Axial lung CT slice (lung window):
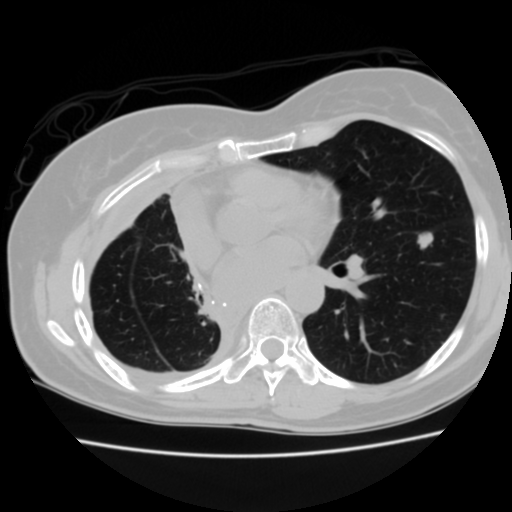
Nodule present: yes
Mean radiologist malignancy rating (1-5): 3.75